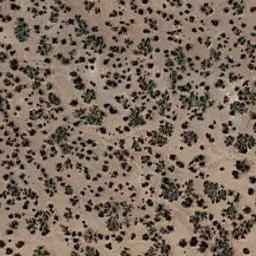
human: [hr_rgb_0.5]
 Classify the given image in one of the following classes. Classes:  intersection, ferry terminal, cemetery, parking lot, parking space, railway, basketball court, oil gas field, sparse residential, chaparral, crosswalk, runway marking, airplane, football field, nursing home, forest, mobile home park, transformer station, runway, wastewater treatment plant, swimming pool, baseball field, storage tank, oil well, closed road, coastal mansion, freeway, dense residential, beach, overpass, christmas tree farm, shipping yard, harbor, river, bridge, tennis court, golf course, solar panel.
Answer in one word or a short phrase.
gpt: chaparral